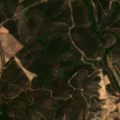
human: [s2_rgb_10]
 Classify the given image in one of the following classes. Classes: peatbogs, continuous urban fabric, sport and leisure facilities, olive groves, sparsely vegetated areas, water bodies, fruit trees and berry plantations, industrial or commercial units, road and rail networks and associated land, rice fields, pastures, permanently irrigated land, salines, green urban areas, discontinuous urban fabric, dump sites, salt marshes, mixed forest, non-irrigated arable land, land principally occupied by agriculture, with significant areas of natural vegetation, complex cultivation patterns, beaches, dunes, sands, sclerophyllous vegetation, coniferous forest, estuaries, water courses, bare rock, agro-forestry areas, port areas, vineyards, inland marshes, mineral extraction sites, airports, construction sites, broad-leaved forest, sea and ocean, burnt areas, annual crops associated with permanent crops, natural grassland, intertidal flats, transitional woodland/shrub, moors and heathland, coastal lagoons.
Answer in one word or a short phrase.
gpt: coniferous forest, transitional woodland/shrub